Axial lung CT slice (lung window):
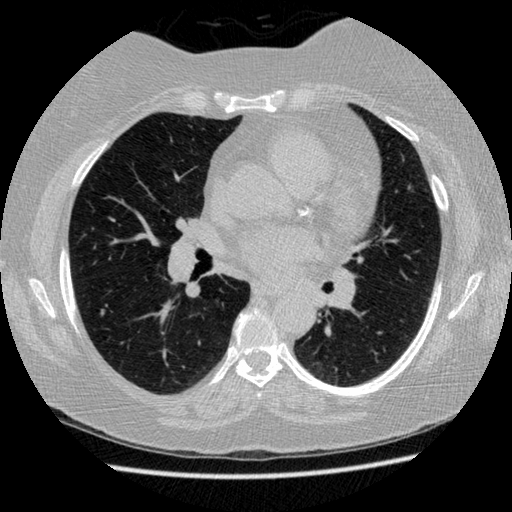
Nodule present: no